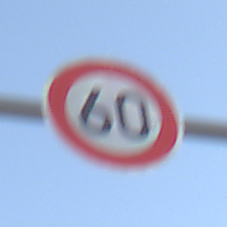
Verkehrszeichen: Geschwindigkeit60
Umgebung: Outdoor, Nature
Tageszeit: SunriseSunset
Wetter: Clear
Licht: Natural
Jahreszeit: NotSpecified
Kontrast: HighContrast